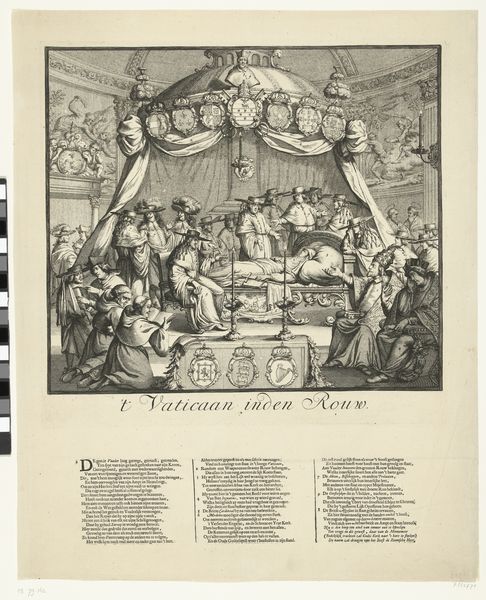
Titel: Spotprent op de val van de katholieke kerk in Engeland
Künstler: Romeyn de Hooghe
Standort: Amsterdam
Institution: Rijksmuseum
Schlagwörter: weiß, menschen, grau, hüte, männer, schwarz, zeichnung, federn, drei, schrift, graphik, bishop, cardinals, church, crowd, curtain, curtains, hat, men, ornate, people, pillow, pope, religious, robes, dress, funeral, hair, old, room, sitting, woman, yellow, bed, bett, tapestry, leuchter, buch, druck, schwarzweiss, seite, text, niederländisch, buchdruck, wappen, hand, man, vatikan, death, baldachin, mitra, black and white, frame, hats, kardinäle, zelt, italy, tonsur, rome, rotunde, circle, book, deathbed, candles, kneeling, round, praying, latin, katafalk, manuscript, catholic, dying, kneel, papal, chamber, gather, nobleman, colorless, 1500s, vatican, boo, paying, vaticaan, sbed, no colors, inden, chambe, circling